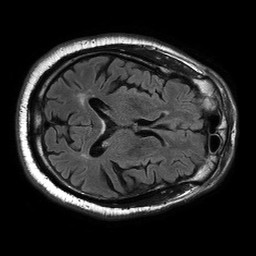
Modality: FLAIR
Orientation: axial
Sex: male
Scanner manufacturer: philips
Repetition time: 11 s
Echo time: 0.125 s